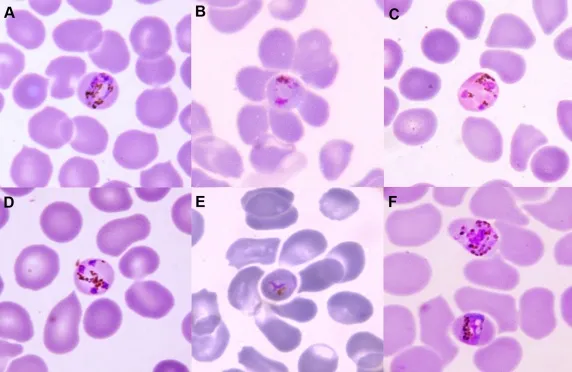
Light microscopy of P. Malariae infection in thin peripheral blood film, 1000x magnification, photographed through the microscope eyepiece using a Canon IXUS 860IS compact digital camera. A. Trophozoite B. Trophozoite with surrounding rosette C. Schizont D. Schizont E. Trophozoite with surrounding rosette F. Two trophozoites including one band form.
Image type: pathology (giemsa)